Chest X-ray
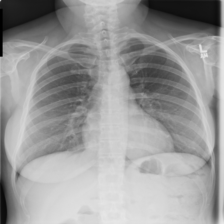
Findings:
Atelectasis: negative
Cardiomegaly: negative
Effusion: negative
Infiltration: negative
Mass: negative
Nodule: negative
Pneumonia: negative
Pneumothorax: negative
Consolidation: negative
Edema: negative
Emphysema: negative
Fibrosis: negative
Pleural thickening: negative
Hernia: negative